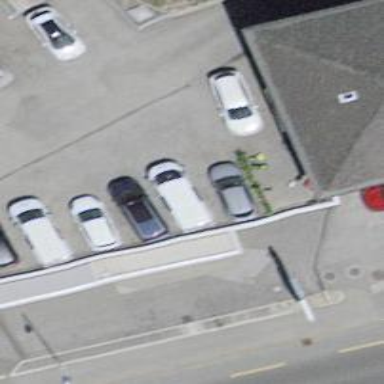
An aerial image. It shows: Car wash facility.